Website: bh-photo
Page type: address-validator
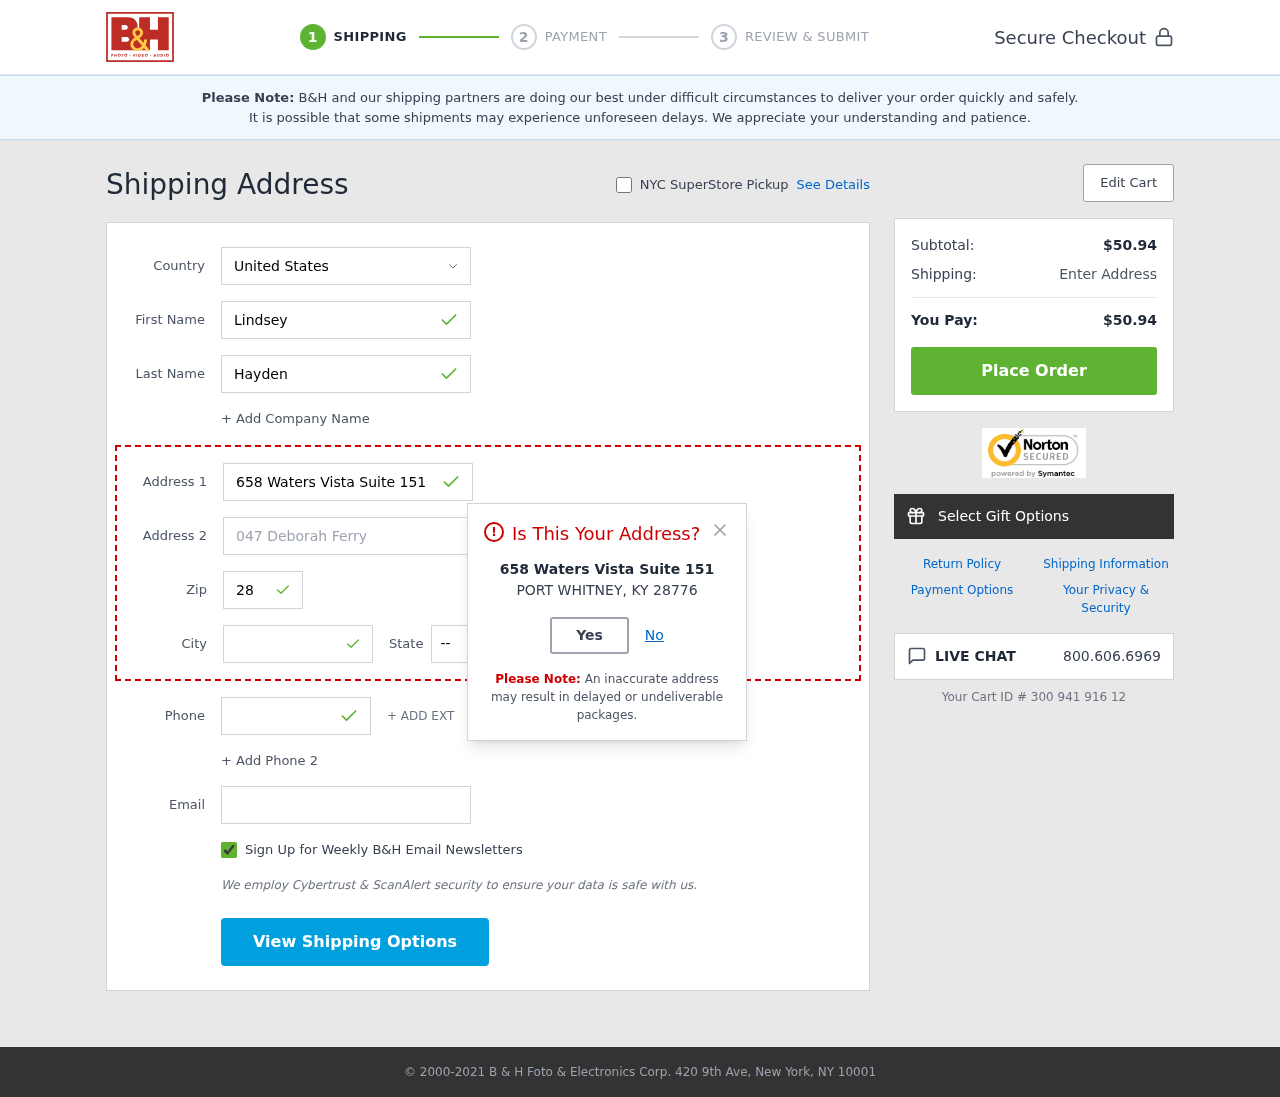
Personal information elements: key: PII_CITY
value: Port Whitney
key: PII_COUNTRY
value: United States
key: PII_EMAIL
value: lhayden@yahoo.com
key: PII_FIRSTNAME
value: Lindsey
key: PII_LASTNAME
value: Hayden
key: PII_PHONE
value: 3549295537
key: PII_POSTCODE
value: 28776
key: PII_STATE_ABBR
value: KY
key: PII_STREET
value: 658 Waters Vista Suite 151
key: PII_STREET2
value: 047 Deborah Ferry
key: PII_CITY_MODAL
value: PORT WHITNEY
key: PII_POSTCODE_FULL
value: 28776
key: PII_POSTCODE_NUMERIC
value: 28776
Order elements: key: ORDER_SUBTOTAL
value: $50.94
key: ORDER_TOTAL
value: $50.94
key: ORDER_ID
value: Your Cart ID # 300 941 916 12